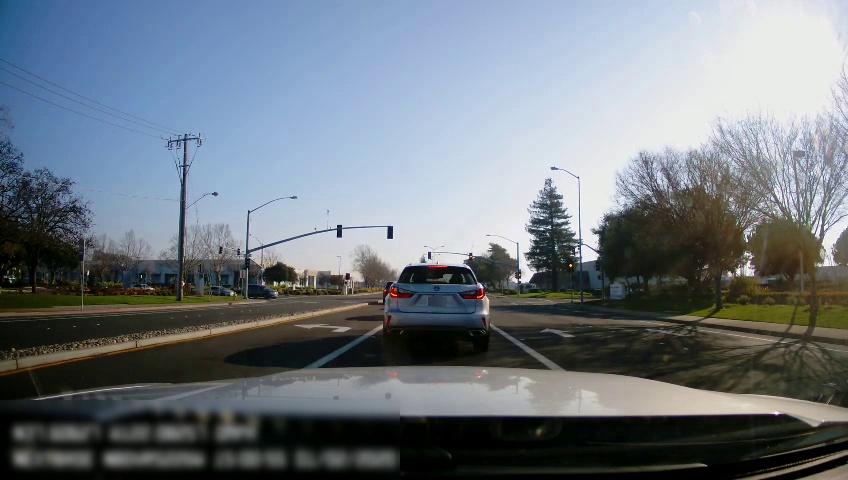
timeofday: Day
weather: Sunny
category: Drivable Space
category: Drivable Space
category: Vehicles | SUV
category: Vehicles | SUV
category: Vehicles | SUV
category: Vehicles | Car
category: Lanes | Current Lane
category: Lanes | Alternate Lane
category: Lanes | Current Lane
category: Lanes | Alternate Lane